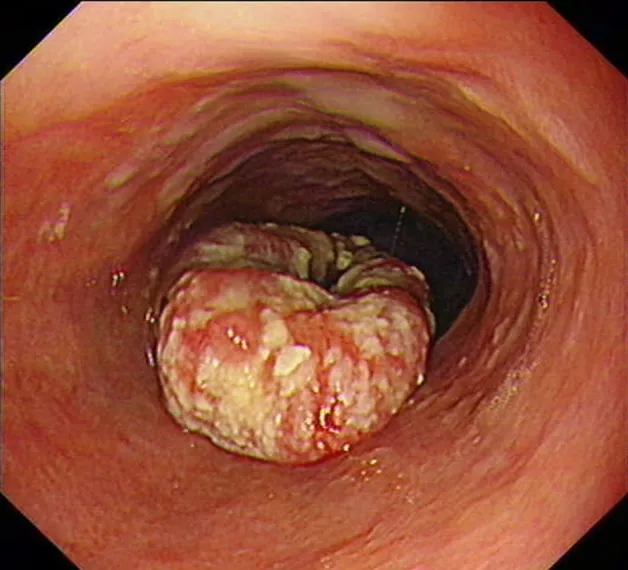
Gastric endoscopy showed the lower part of the esophagus.
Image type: endoscopy (gi_endoscopy)